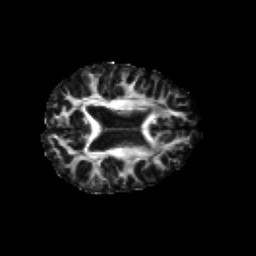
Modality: FA
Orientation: axial
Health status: healthy
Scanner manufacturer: philips
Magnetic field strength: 3 T
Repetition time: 6.964 s
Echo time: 0.092 s